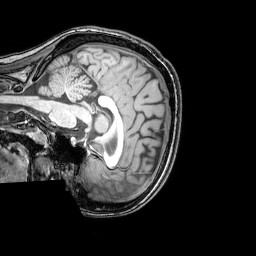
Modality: T1w
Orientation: sagittal
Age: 22
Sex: female
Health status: healthy
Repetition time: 0.081 s
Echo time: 0.037 s